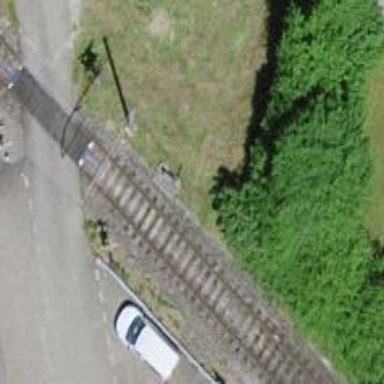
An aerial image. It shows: Railway signal.